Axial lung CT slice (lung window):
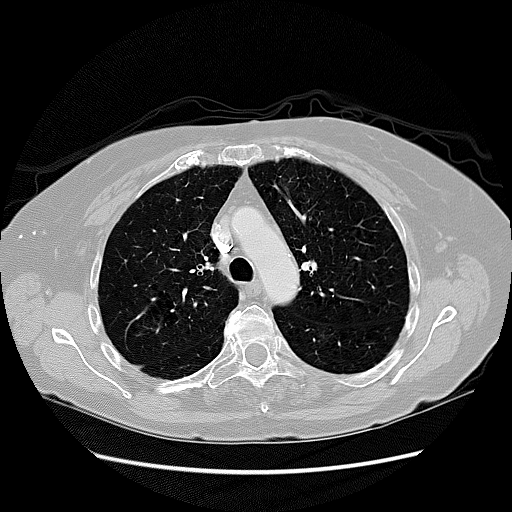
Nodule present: no